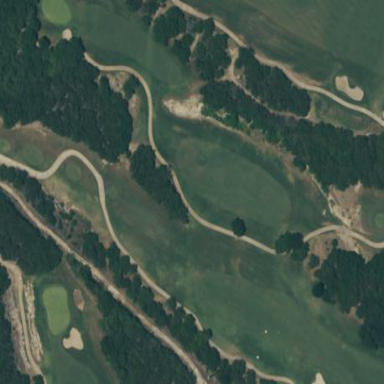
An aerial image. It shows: Rough area in golf course.